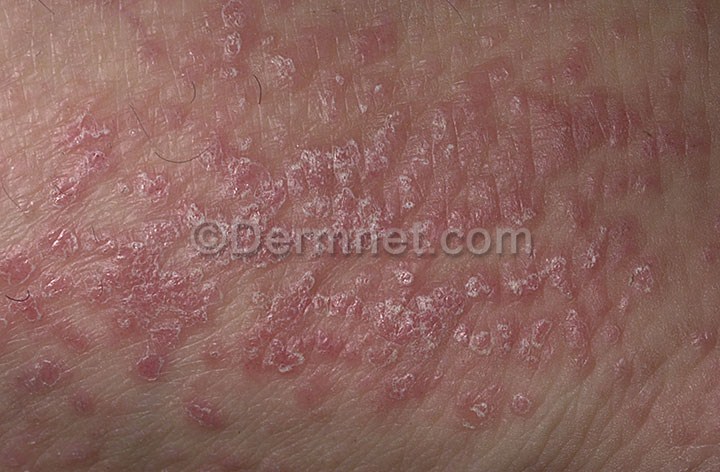
Disease: Nail Fungus and other Nail Disease